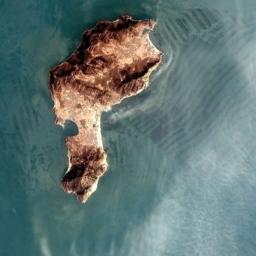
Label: island